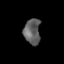
Tissue: lung
Cell type: Endothelial cells
Senescence score: 0.5581
Nuclear area (px): 410
Mean DAPI intensity: 96.754